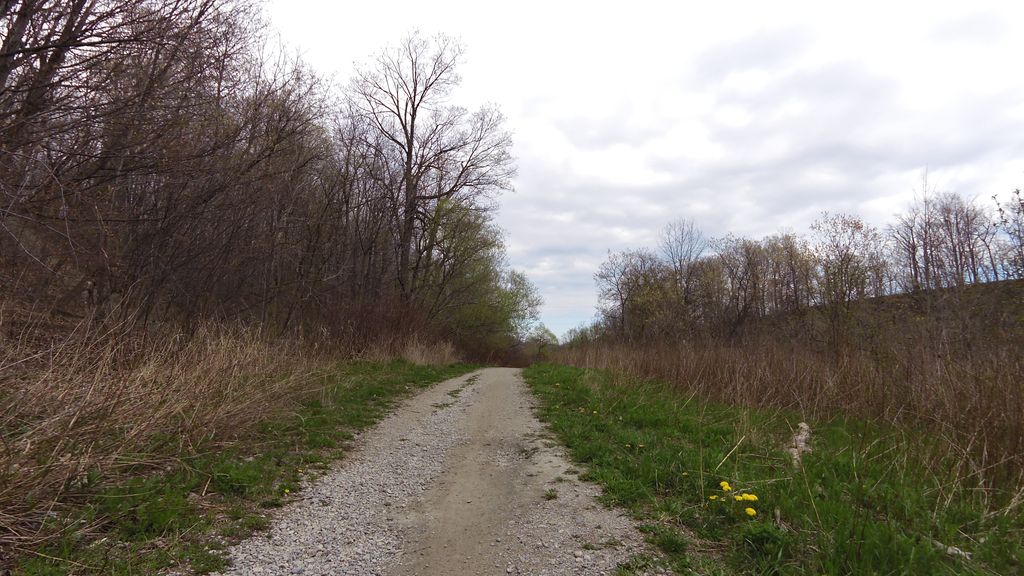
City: toronto